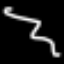
Label: squiggle